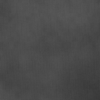
Label: dusty